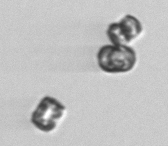
Label: Thalassiosira_sp_aff_mala